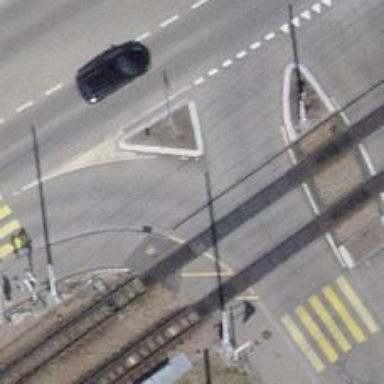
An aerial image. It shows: Railway crossing with full traffic signal barriers.